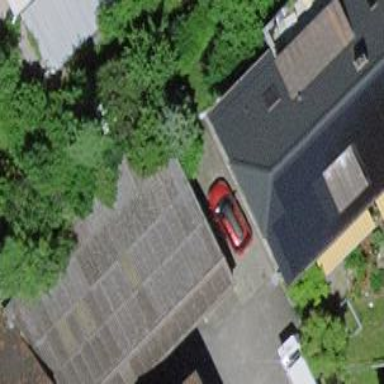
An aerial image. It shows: Garage building.